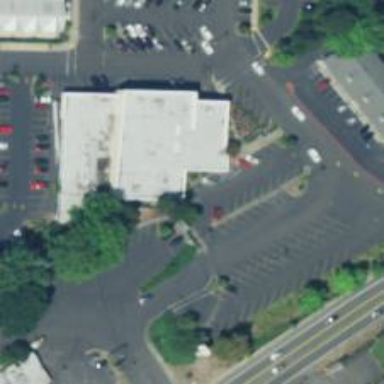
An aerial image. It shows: Parking space.